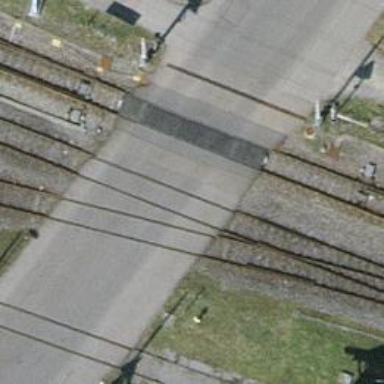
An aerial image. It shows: Level crossing with double half barrier.